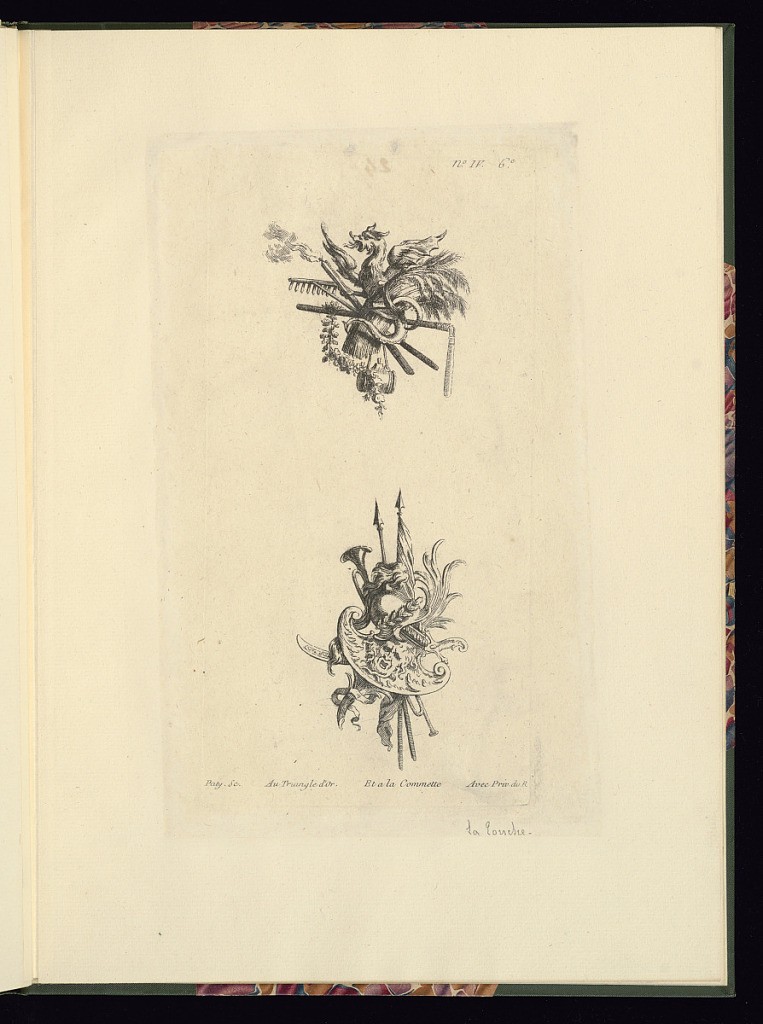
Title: Two Trophy Designs
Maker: Jacques Ignace de Latouche, French, 1694 – 1781
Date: ca. 1750
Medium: Etching and engraving on paper
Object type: Print
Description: Two ornamental trophy designs. The top includes a dragon, rake, scythe, festoon of flowers, and a bundle of wheat. The bottom includes, a shield, helmet, spears, sword, horn, and scrolling leaves. The plate is signed and numbered.